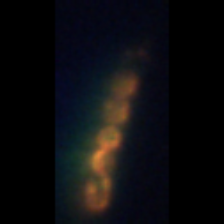
Taxon: Chaetoceros
Group: Diatoms